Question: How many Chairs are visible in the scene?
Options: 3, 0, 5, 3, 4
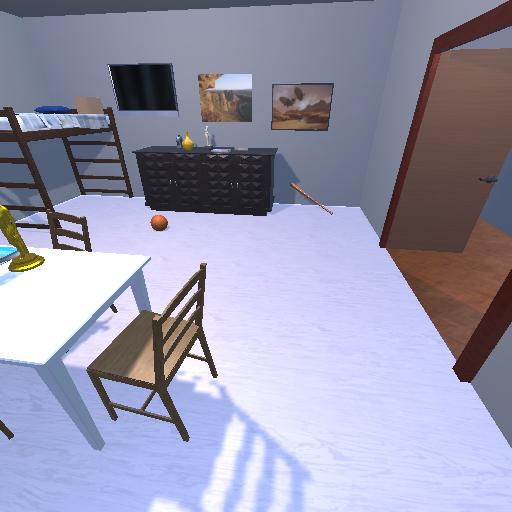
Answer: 3